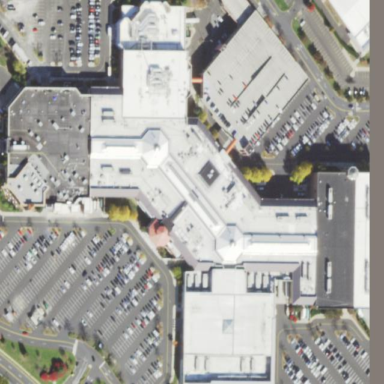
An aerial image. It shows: Mall building.